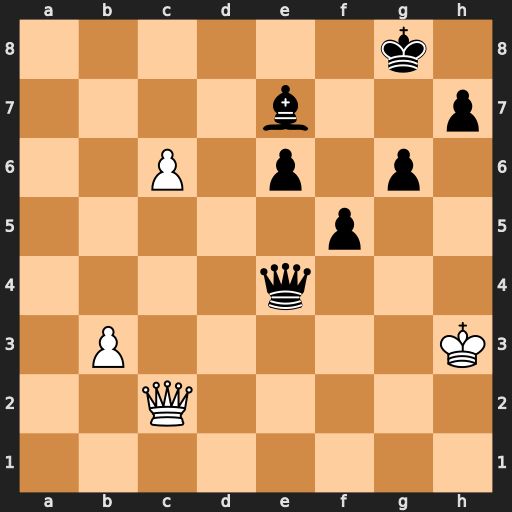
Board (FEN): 6k1/4b2p/2P1p1p1/5p2/4q3/1P5K/2Q5/8
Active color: w
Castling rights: -
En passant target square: -
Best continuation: Qxe4 fxe4 c7